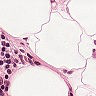
Metastatic tissue present: no